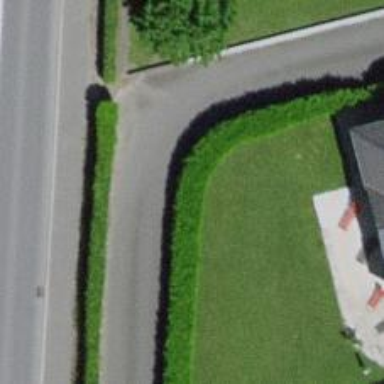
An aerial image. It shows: Hedge barrier.